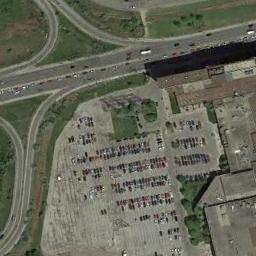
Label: parking_lot